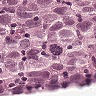
Metastatic tissue present: yes